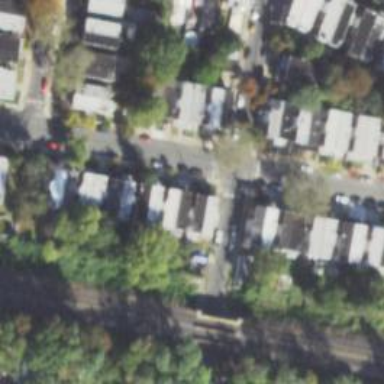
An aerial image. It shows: Residential road.